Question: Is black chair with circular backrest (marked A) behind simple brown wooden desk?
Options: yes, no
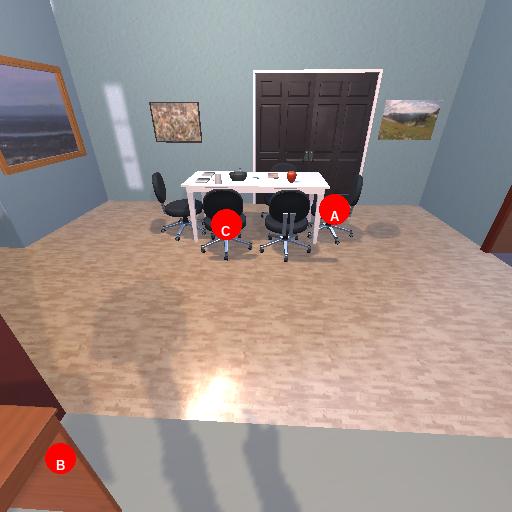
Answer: yes